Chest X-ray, AP view. Patient: 49 years old, sex M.
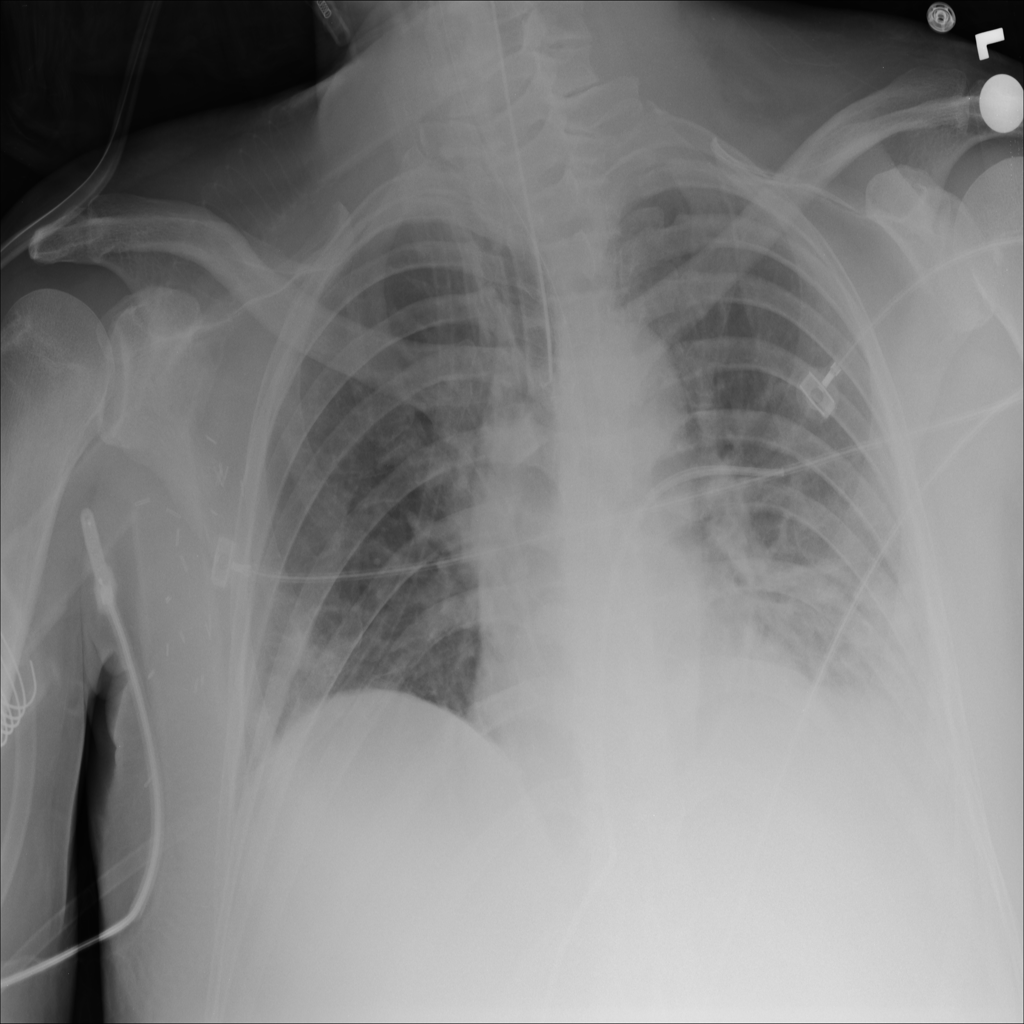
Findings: Infiltration